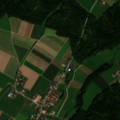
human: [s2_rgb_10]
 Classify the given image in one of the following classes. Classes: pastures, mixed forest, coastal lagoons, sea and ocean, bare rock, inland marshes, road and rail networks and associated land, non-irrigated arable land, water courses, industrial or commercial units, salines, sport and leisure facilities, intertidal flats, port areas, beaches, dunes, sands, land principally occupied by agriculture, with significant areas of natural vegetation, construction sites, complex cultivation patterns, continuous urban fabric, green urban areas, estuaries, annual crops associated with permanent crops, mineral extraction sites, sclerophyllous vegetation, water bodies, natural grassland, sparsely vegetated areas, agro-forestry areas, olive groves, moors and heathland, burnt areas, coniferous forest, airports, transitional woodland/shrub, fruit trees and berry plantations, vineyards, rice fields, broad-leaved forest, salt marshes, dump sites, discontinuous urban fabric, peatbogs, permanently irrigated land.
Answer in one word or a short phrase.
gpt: discontinuous urban fabric, non-irrigated arable land, land principally occupied by agriculture, with significant areas of natural vegetation, coniferous forest